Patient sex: M
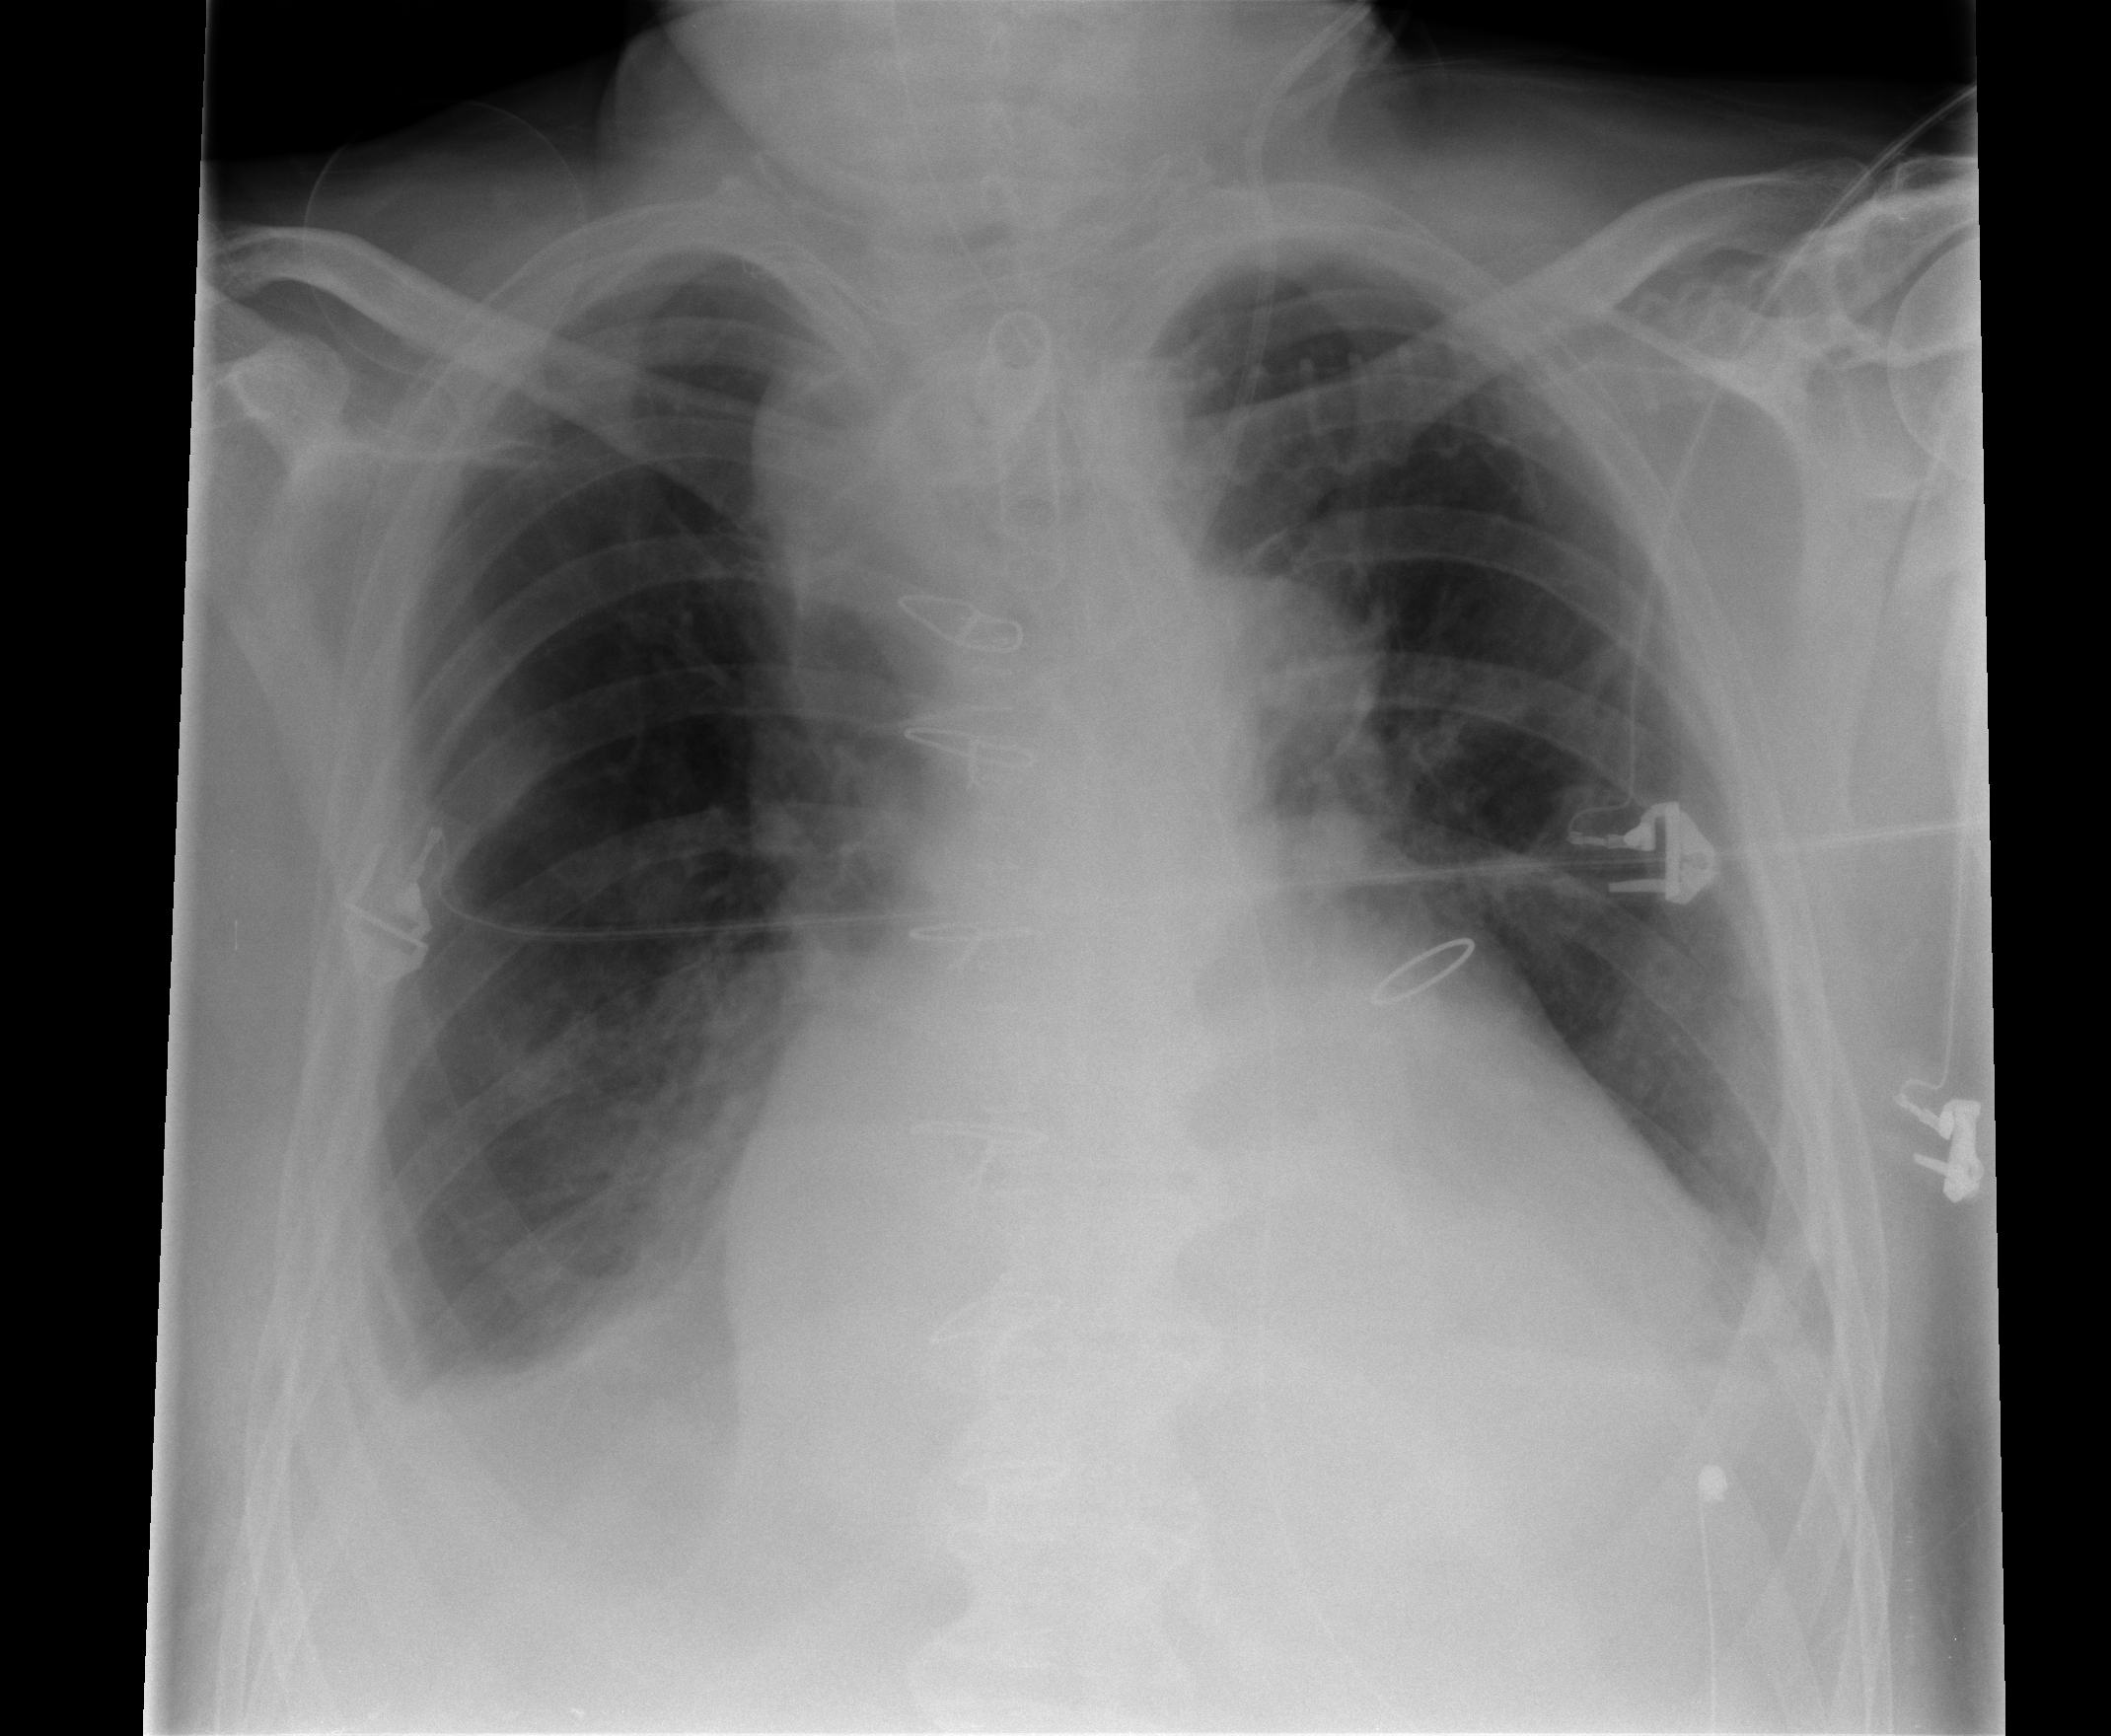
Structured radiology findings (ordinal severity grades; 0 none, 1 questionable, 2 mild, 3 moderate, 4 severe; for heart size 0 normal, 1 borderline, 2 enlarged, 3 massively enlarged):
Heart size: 3
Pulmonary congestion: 2
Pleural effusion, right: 2
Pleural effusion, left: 2
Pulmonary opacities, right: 0
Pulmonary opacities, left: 0
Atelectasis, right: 2
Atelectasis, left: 2